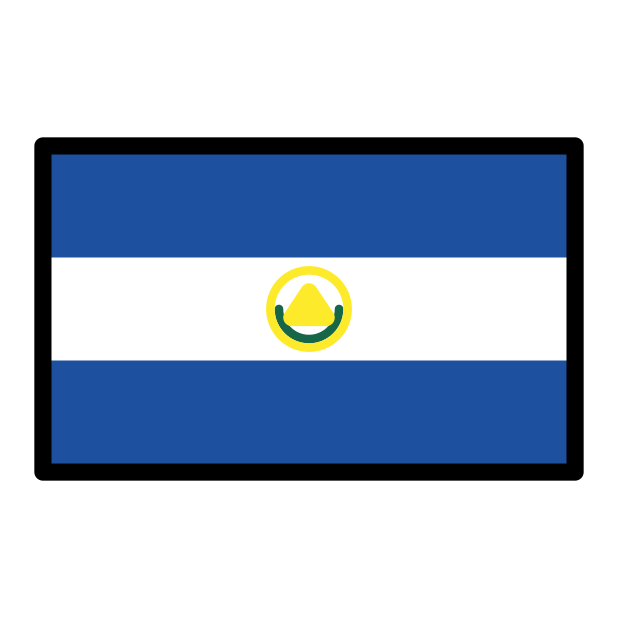
flag: El Salvador